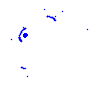
Particle: pion